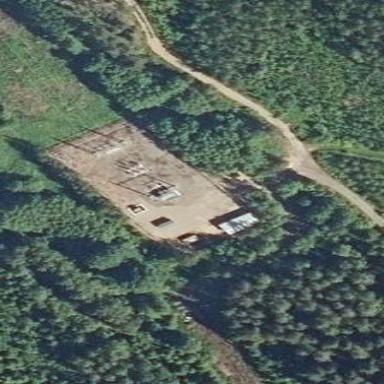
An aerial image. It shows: Outdoor power substation surrounded by fence. The substation is specifically for distribution purposes.